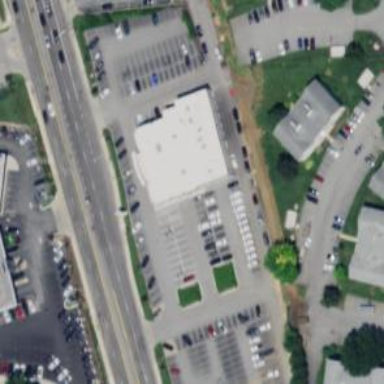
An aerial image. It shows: Retail area.